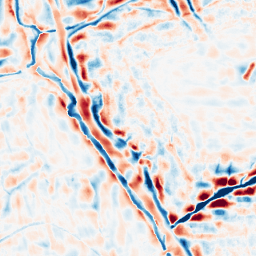
Category: wavelet
Decomposition family: wavelet_dwt
Decomposition parameters: wavelet: db4
level: 4
Upsampling method: bilinear
Upsampling parameters: scale: 4
Upsampling scale: 4